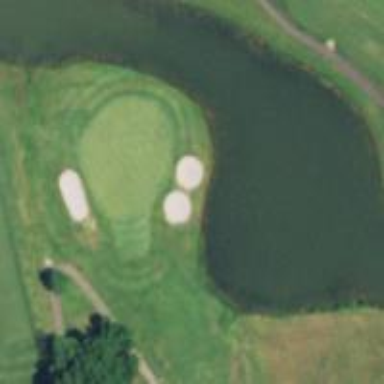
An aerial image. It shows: Golf hole.